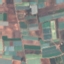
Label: PermanentCrop